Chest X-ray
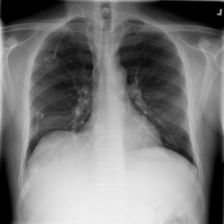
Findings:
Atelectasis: negative
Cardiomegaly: negative
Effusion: negative
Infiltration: negative
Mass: negative
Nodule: negative
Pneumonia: negative
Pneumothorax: negative
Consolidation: negative
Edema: negative
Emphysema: negative
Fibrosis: negative
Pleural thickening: negative
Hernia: negative